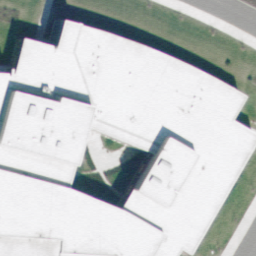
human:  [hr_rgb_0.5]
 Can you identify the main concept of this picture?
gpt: buildings